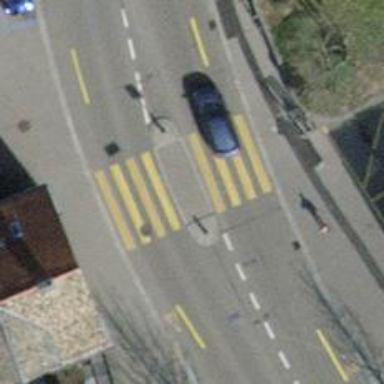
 and parallel parking on the right side of the road along the street."